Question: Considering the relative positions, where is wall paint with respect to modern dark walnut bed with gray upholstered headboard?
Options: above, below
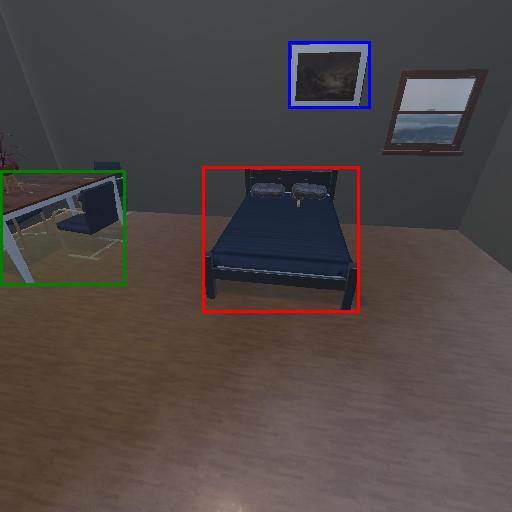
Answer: above